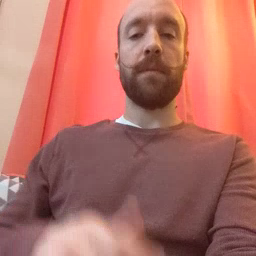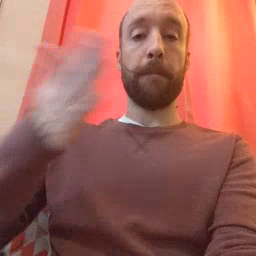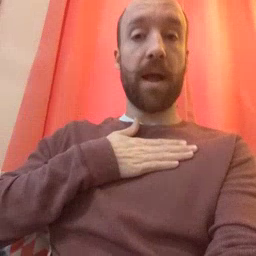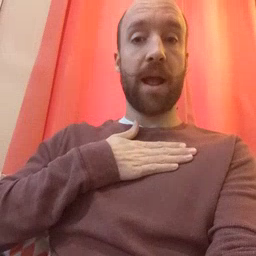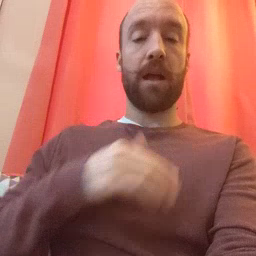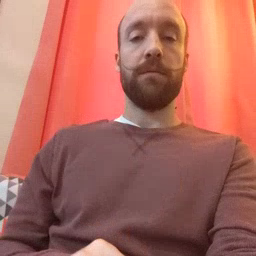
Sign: minemy